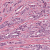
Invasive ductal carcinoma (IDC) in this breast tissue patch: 1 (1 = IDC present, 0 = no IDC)